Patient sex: M
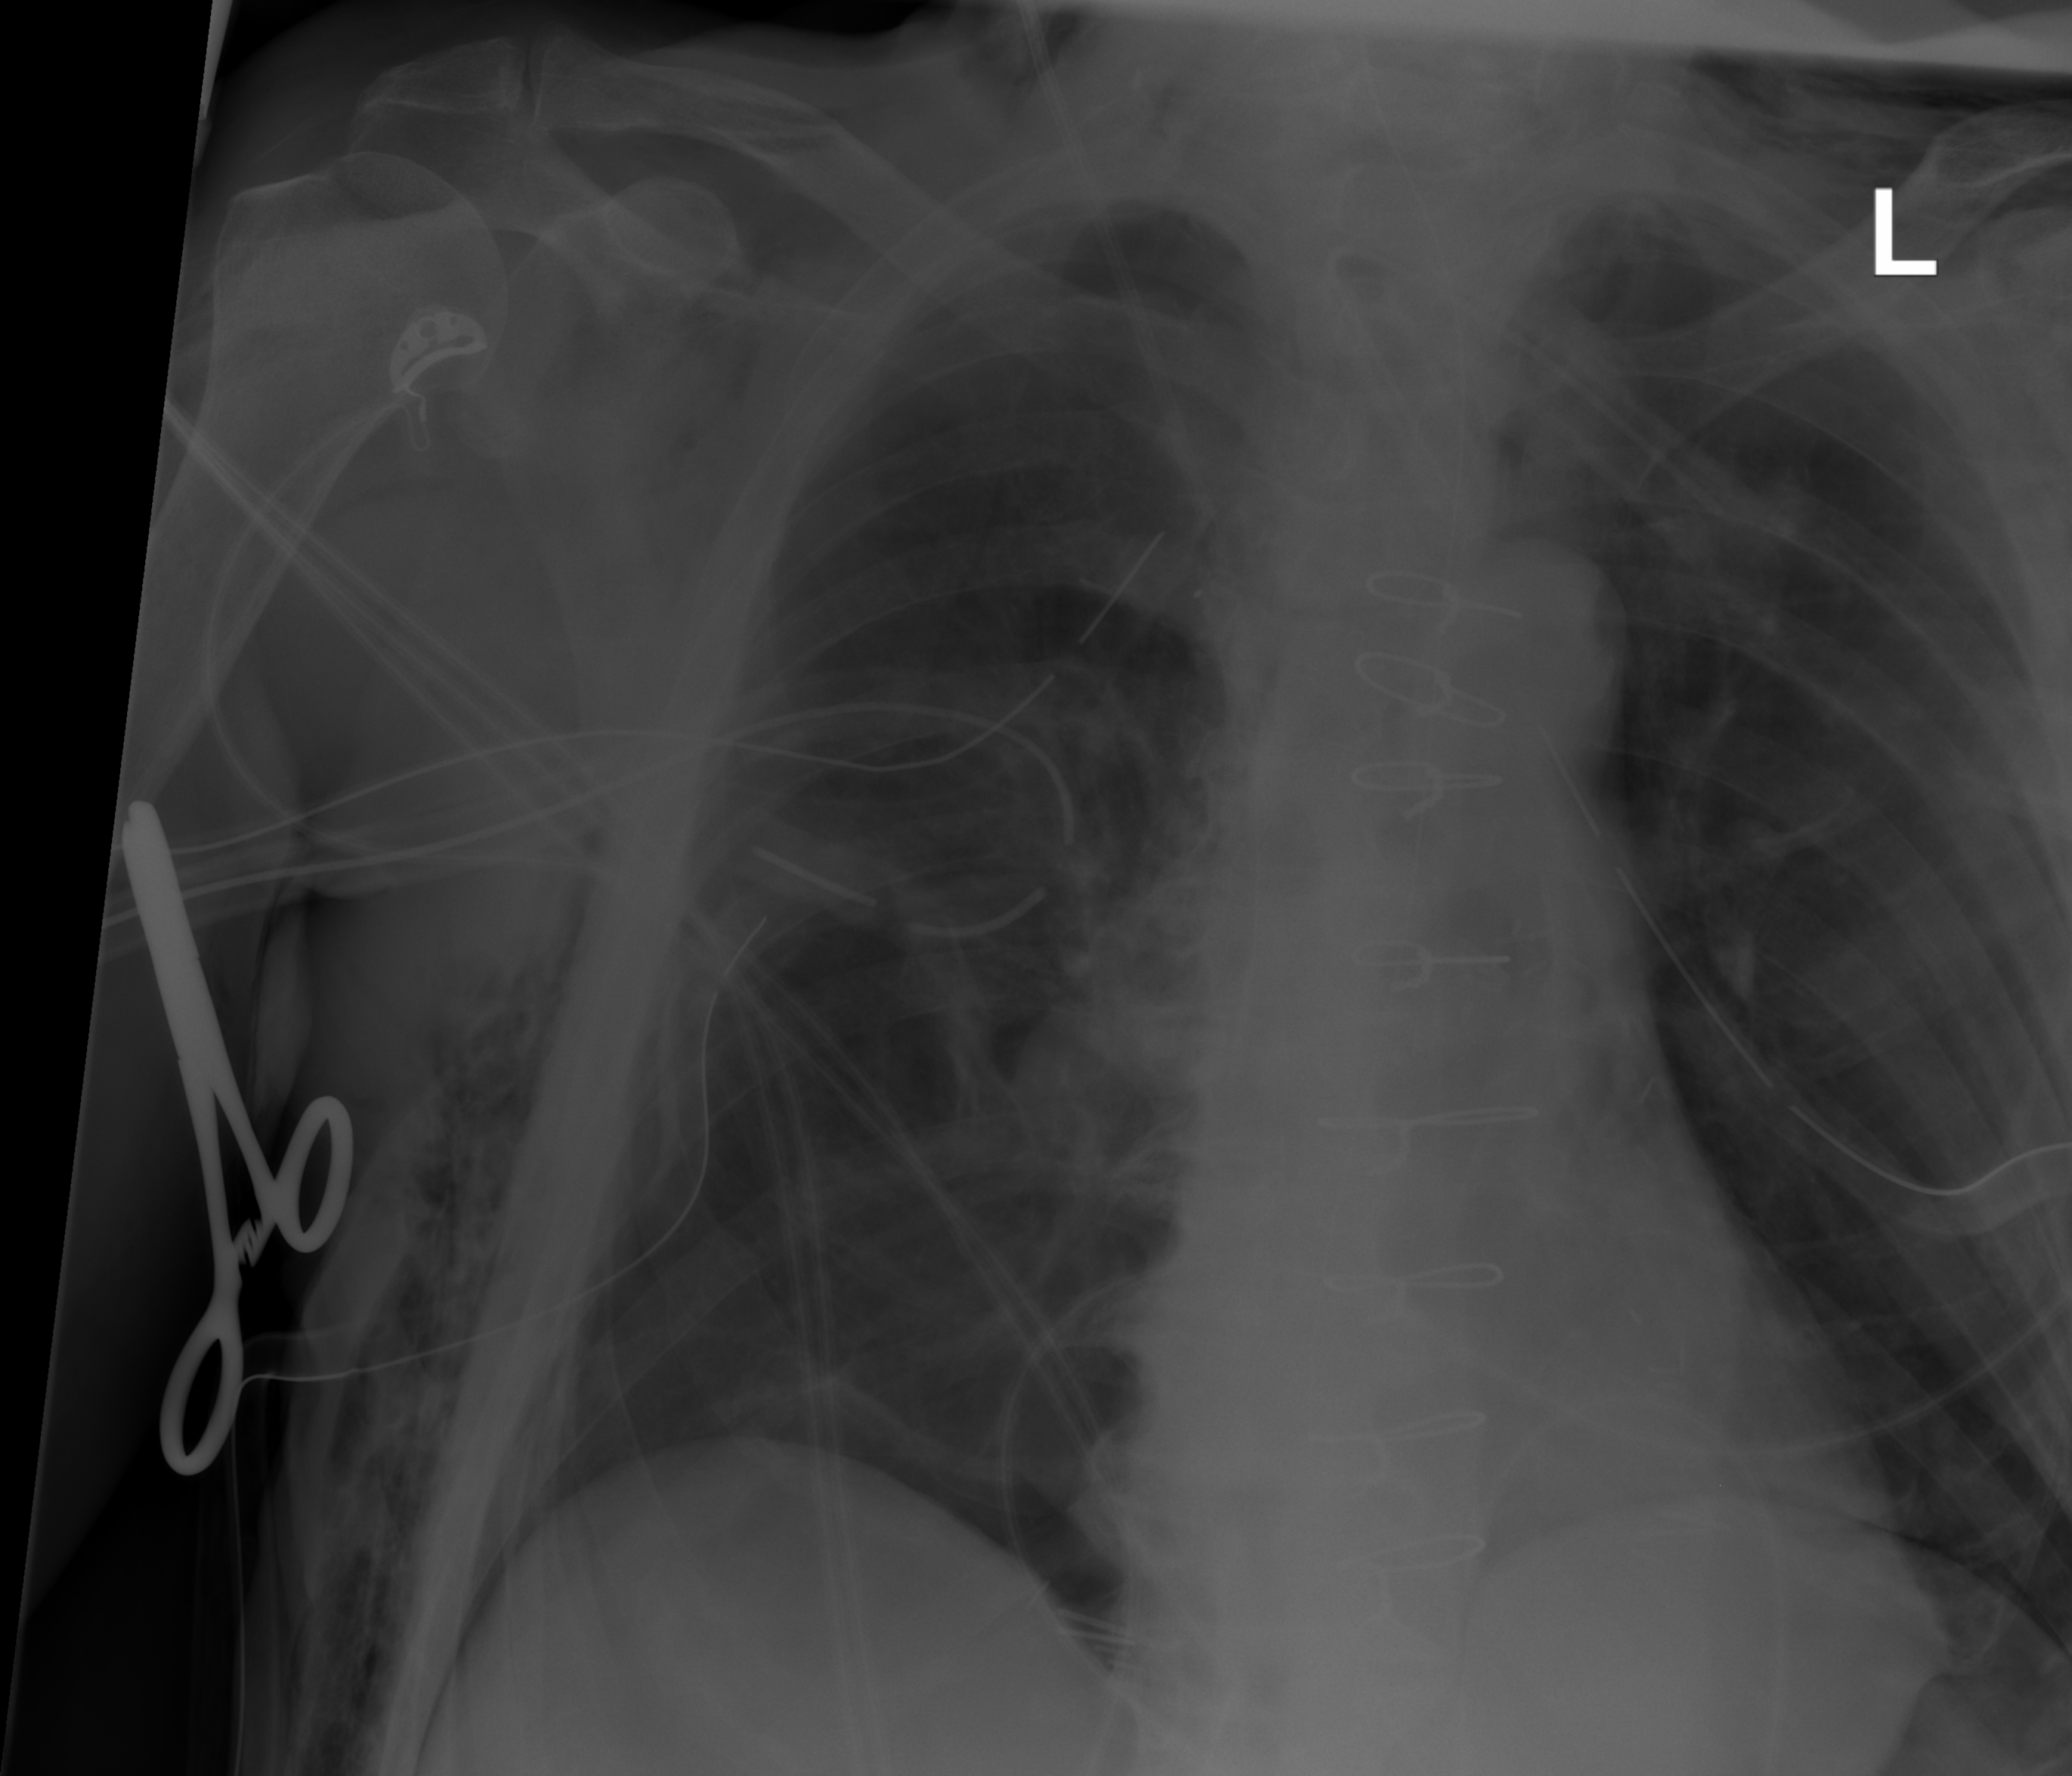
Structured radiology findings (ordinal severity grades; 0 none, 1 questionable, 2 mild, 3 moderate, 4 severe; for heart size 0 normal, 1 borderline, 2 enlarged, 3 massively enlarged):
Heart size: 0
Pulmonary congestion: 1
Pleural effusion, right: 0
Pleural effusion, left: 0
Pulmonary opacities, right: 0
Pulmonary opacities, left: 0
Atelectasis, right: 0
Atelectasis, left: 0